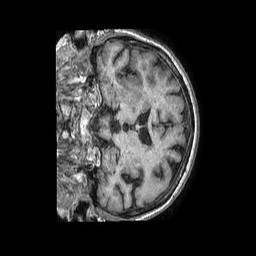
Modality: T1w
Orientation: coronal
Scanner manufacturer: philips
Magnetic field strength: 1.5 T
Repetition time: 0.007841 s
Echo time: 0.003586 s